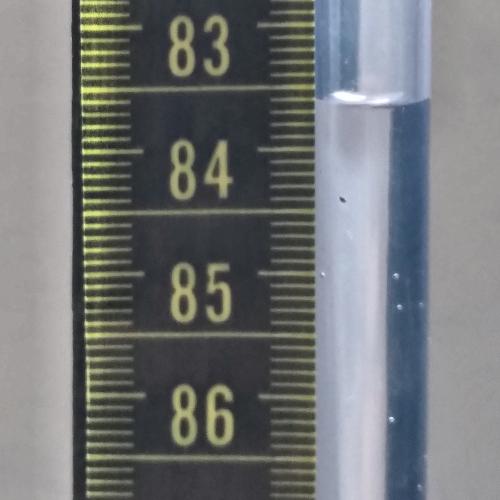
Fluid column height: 83.6 cm